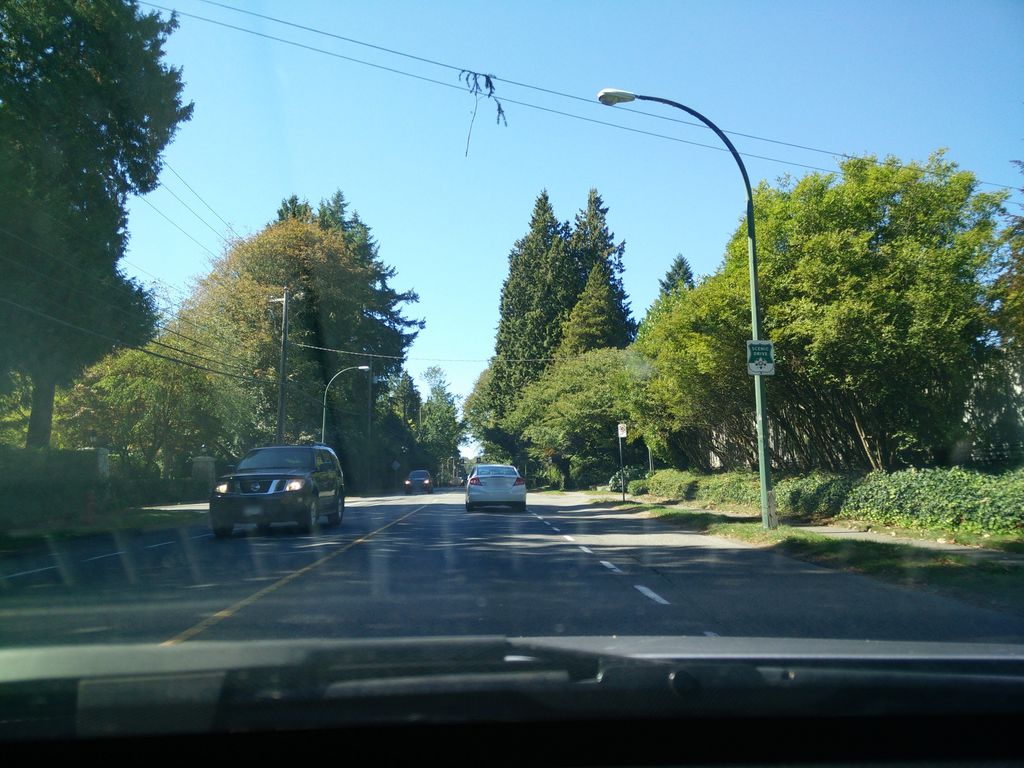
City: vancouver